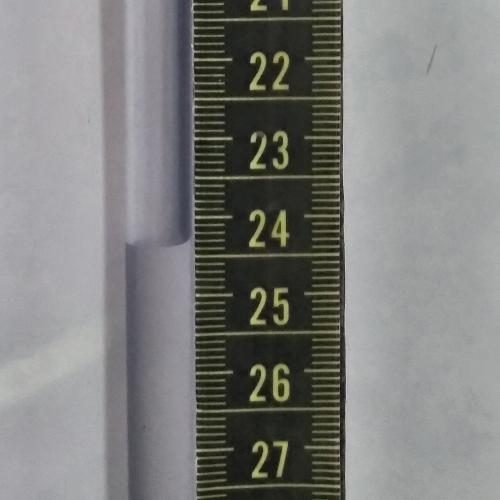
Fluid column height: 24.3 cm